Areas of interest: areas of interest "Entertainment Venue"
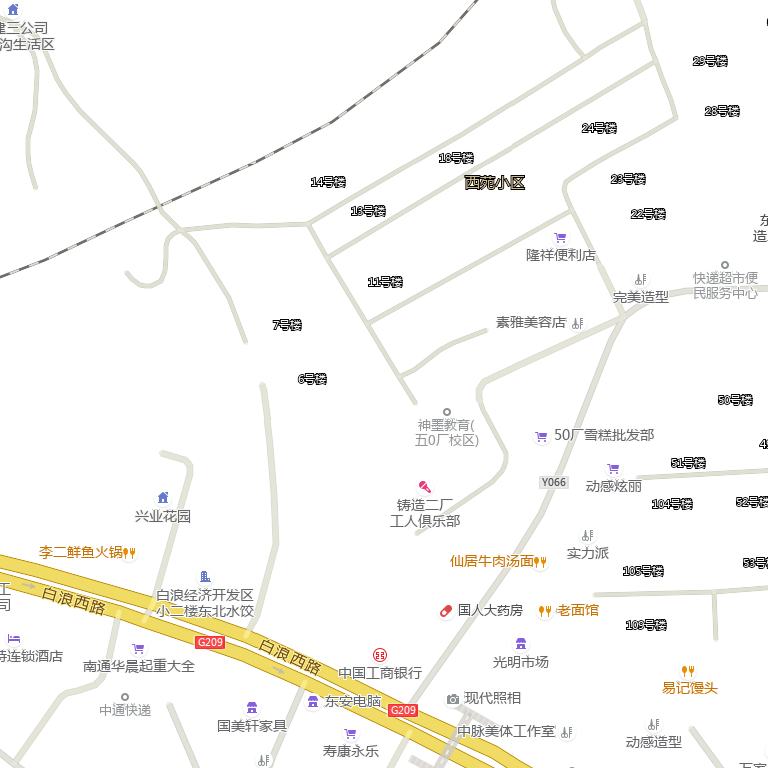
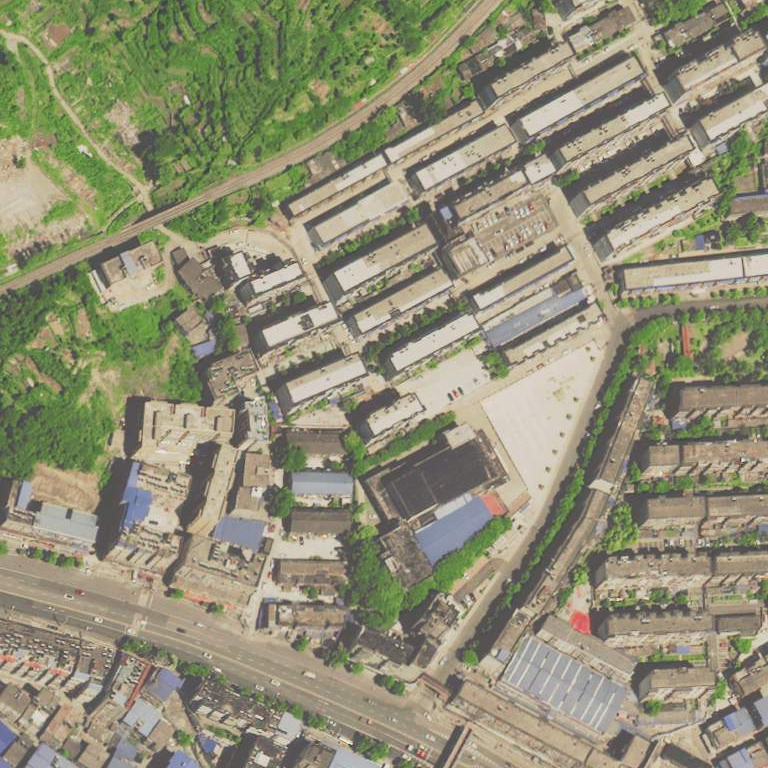